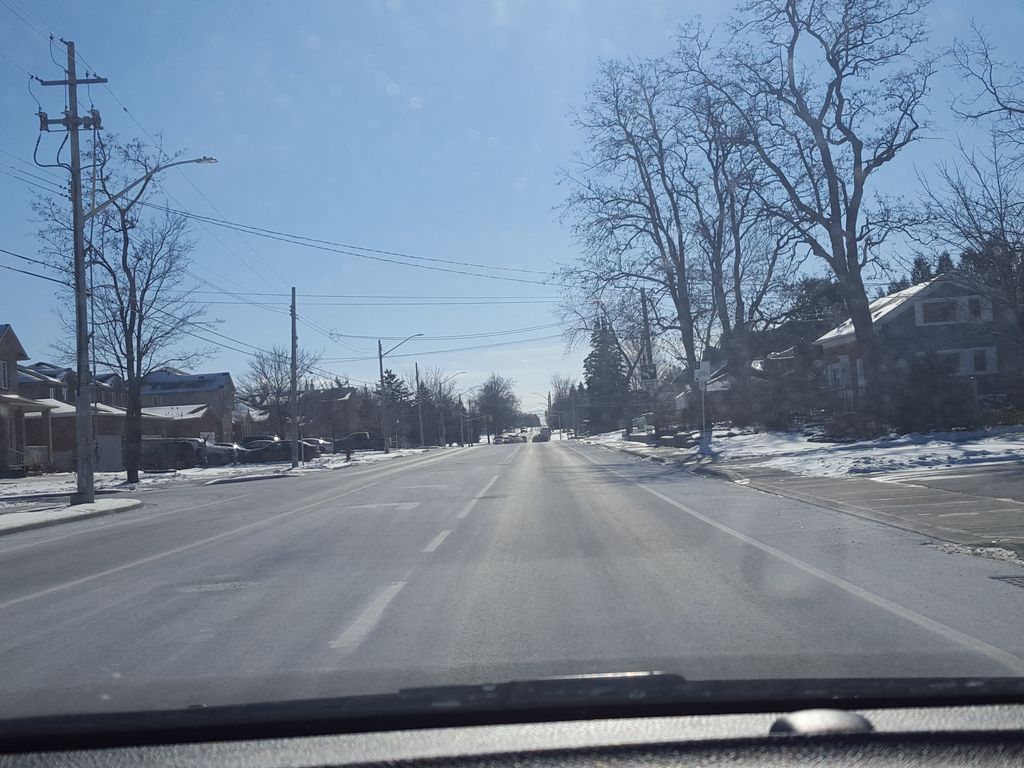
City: hamilton